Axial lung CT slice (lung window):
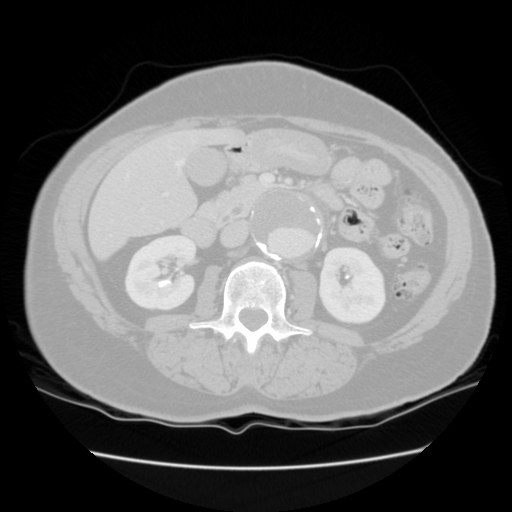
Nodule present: no